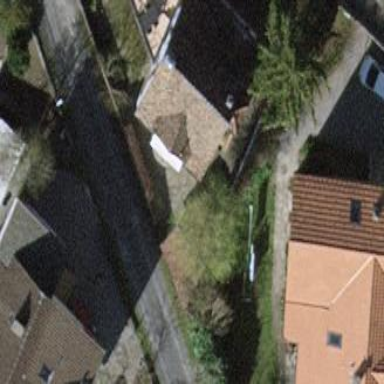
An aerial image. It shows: Detached building.